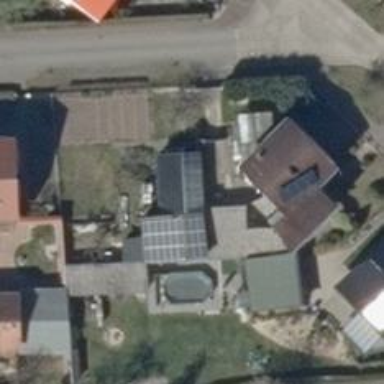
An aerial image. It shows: Solar photovoltaic panel generator producing electricity in small installation.